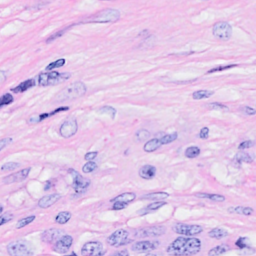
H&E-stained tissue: Breast